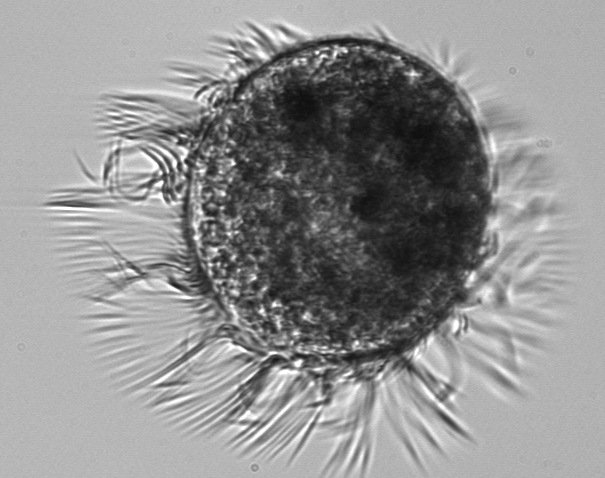
Label: Pelagostrobilidium